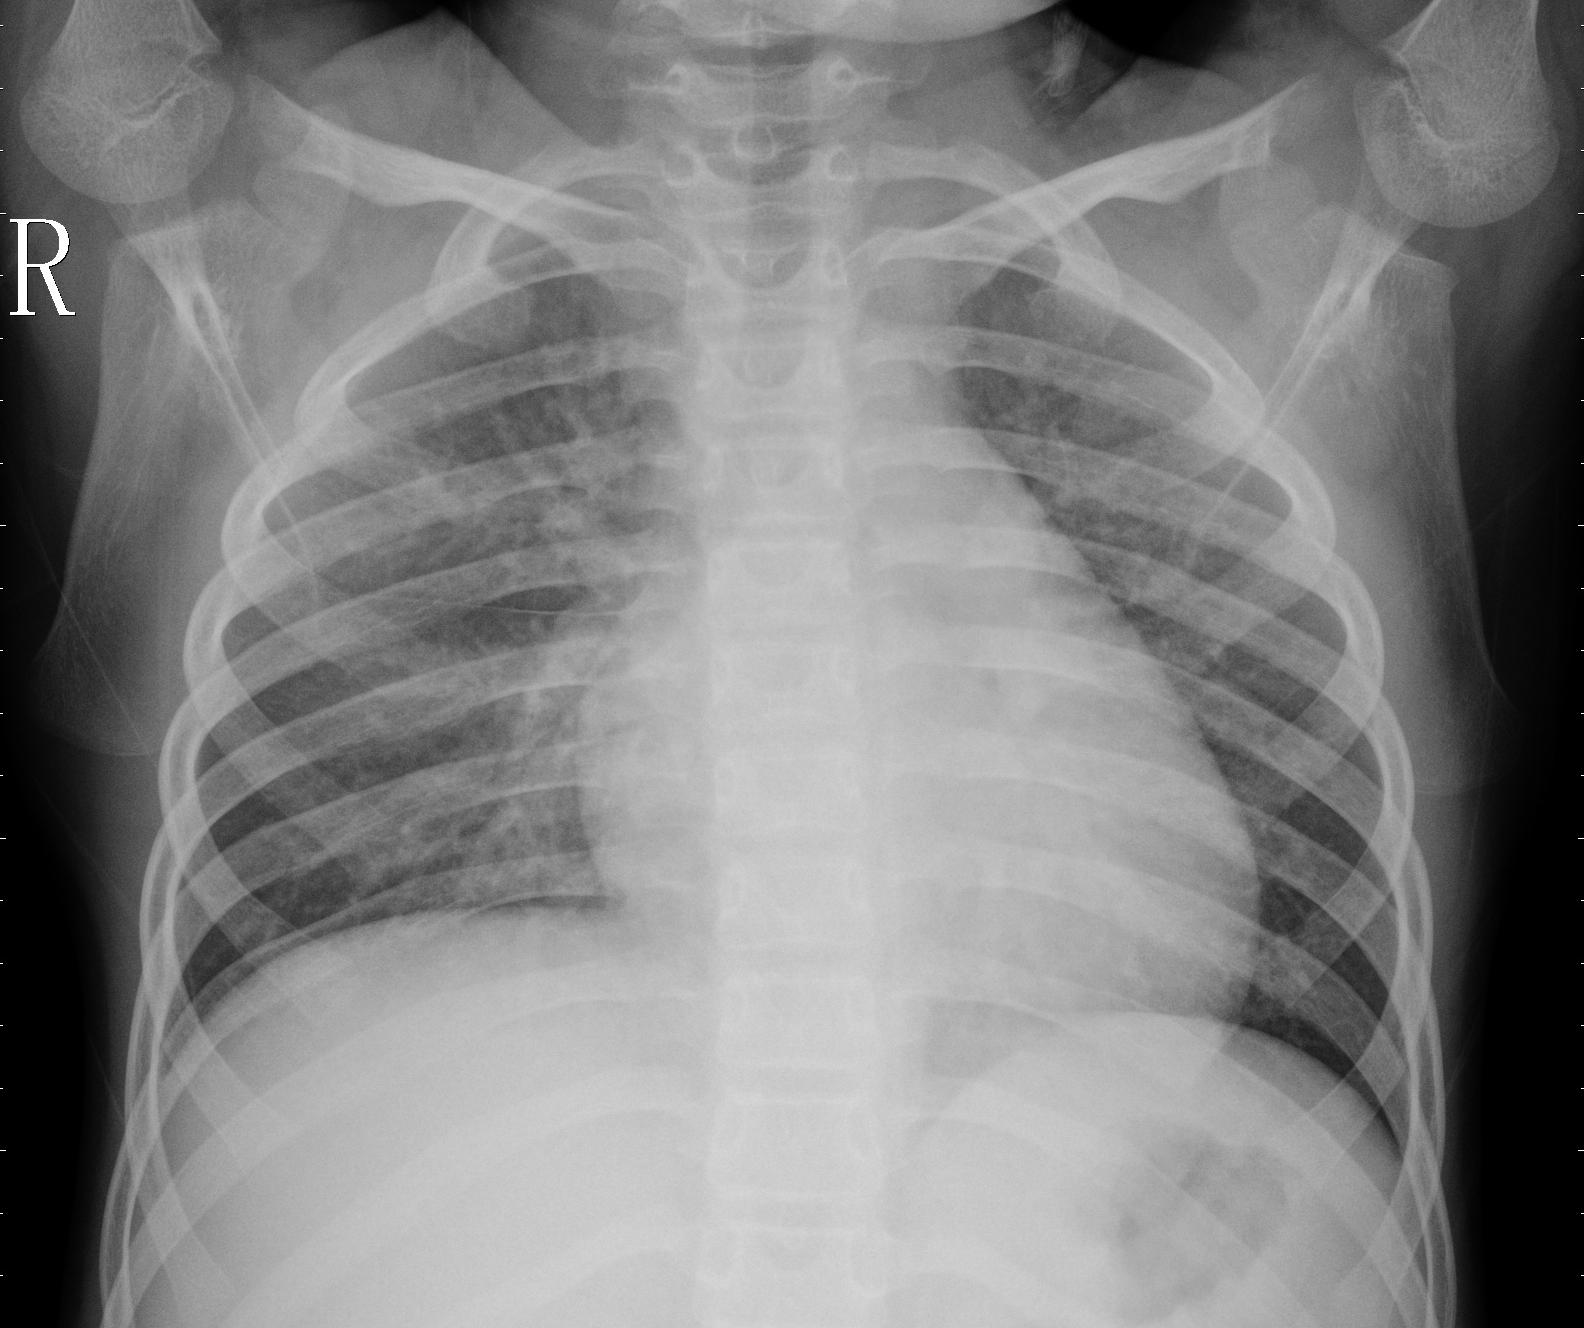
Diagnosis: PNEUMONIA